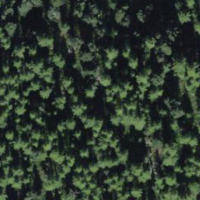
EUNIS habitat code: 43
Species observed at this site:
Vaccinium uliginosum